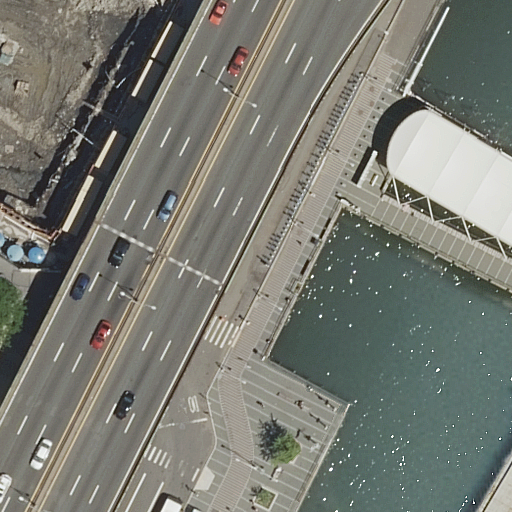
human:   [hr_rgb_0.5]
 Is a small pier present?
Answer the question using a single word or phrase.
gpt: no

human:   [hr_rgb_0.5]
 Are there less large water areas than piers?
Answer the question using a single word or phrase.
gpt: no

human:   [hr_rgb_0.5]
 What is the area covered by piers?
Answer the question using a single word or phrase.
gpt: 892m2

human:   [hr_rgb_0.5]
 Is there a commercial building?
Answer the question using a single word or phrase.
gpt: no

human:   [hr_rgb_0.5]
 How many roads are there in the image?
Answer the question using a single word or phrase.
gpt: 18

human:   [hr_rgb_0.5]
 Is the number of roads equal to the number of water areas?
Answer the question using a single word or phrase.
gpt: no

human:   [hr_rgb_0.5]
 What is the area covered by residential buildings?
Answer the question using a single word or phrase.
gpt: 698m2

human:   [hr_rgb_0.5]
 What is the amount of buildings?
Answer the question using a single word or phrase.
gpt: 2

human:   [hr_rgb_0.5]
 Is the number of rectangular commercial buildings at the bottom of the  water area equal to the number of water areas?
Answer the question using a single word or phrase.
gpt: no

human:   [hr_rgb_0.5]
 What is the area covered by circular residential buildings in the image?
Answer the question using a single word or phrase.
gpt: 0m2

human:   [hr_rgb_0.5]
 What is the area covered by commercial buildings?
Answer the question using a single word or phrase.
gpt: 0m2

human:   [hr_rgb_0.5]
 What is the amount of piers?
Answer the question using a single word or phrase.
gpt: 1

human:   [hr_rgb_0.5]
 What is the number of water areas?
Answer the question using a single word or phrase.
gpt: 1

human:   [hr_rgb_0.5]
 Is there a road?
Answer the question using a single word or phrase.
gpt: yes

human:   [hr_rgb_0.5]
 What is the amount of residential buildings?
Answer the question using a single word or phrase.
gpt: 1

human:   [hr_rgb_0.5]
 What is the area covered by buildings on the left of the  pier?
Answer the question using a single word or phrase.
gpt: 698m2

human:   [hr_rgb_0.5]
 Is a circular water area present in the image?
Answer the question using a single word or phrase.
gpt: no

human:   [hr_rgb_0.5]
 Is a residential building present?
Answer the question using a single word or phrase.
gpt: yes

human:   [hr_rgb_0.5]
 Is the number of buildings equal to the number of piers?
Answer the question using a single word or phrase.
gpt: no

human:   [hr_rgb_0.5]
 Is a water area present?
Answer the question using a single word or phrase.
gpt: yes

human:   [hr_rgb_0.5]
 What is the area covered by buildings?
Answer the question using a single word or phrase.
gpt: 1086m2

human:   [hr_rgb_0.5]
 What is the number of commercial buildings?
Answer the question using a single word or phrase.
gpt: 0

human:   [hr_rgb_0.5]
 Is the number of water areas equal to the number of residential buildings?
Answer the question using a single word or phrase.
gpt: yes

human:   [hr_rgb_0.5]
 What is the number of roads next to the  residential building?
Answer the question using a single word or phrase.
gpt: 18

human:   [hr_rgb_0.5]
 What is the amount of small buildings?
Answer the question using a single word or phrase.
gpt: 0

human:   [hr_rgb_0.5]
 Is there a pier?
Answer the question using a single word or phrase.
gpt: yes

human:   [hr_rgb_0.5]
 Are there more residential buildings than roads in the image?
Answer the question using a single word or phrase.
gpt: no

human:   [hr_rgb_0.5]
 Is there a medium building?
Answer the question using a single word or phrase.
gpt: yes

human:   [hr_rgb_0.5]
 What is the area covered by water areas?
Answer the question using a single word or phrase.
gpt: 3485m2

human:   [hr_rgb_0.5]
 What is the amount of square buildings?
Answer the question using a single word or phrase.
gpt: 0

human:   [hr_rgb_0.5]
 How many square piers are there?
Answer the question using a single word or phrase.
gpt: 0

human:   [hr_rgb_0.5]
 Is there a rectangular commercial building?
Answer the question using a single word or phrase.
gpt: no

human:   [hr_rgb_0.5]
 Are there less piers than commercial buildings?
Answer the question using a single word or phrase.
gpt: no

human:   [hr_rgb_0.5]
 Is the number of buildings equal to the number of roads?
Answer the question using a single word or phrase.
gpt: no

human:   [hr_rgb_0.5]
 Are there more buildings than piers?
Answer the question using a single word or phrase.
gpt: yes

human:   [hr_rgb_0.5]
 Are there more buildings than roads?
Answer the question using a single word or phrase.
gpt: no

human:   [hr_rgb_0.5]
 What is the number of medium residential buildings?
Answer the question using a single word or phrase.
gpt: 0

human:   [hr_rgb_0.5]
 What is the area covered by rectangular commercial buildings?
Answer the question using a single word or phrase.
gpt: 0m2

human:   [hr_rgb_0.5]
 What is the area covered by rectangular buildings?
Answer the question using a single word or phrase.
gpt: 698m2

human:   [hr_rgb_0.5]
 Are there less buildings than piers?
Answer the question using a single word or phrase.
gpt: no

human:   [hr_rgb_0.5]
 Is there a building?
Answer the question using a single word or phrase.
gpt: yes

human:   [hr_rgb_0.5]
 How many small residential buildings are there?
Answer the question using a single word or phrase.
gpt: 0

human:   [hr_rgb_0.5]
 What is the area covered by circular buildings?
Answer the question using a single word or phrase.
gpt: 0m2

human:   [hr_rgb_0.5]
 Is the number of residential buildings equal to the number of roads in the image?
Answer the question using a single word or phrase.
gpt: no

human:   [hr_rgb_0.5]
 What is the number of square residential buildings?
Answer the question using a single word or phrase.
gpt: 0

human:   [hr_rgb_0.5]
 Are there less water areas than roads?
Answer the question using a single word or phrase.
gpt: yes

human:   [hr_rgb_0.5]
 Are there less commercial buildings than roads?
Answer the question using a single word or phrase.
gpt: yes

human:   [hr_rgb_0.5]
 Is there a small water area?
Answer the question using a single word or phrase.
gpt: no

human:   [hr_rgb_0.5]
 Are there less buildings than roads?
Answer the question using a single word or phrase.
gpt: yes

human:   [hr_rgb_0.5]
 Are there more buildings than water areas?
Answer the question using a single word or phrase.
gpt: yes

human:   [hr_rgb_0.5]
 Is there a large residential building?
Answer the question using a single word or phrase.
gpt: yes

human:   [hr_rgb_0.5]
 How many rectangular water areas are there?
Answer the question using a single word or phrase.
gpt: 0

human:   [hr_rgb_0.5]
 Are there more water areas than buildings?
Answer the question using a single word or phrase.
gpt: no

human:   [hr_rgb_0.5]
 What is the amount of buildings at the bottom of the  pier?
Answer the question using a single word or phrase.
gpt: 0

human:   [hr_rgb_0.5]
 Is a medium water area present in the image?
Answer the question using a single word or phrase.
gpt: no

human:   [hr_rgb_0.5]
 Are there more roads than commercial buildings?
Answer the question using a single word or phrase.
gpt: yes

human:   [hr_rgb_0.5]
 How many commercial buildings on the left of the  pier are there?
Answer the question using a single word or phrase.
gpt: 0

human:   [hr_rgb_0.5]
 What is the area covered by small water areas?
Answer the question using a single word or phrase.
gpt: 0m2

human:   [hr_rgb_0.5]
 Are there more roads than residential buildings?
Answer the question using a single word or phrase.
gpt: yes

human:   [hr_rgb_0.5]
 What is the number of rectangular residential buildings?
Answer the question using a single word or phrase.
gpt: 1

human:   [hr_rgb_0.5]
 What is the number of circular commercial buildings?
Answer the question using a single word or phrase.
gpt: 0

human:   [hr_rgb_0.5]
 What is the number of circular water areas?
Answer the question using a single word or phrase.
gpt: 0

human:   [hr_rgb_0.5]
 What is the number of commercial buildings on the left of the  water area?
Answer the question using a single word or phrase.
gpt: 0

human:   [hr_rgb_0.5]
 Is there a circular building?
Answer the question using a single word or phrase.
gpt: no